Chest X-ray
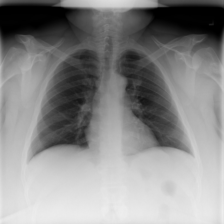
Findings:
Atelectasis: negative
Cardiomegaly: negative
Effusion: negative
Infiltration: negative
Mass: negative
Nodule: negative
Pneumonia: negative
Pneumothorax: negative
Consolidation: negative
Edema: negative
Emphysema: negative
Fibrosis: negative
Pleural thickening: negative
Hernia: negative